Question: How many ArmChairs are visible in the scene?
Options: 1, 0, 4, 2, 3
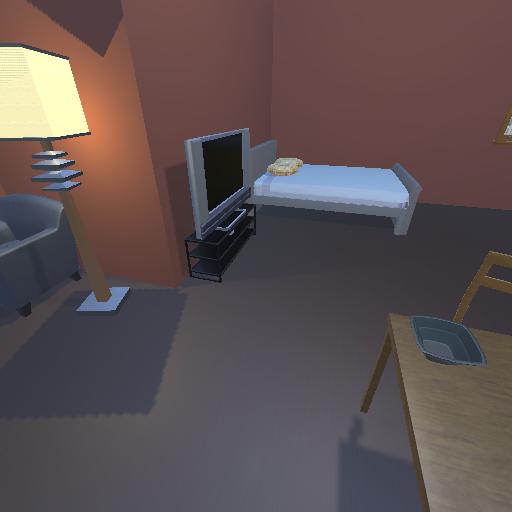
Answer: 1